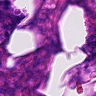
Metastatic tissue present: no